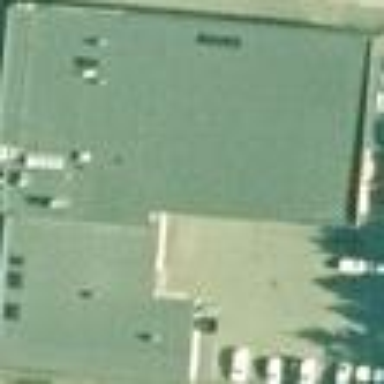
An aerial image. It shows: Commercial building.